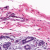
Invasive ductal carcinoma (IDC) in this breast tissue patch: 0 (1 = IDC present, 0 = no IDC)